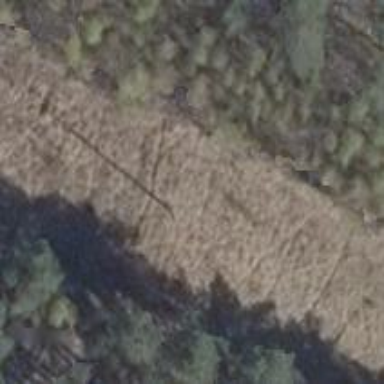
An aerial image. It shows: Power pole.